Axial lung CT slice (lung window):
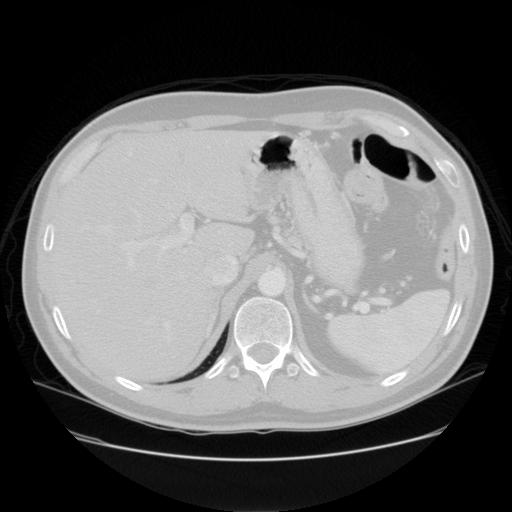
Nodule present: no